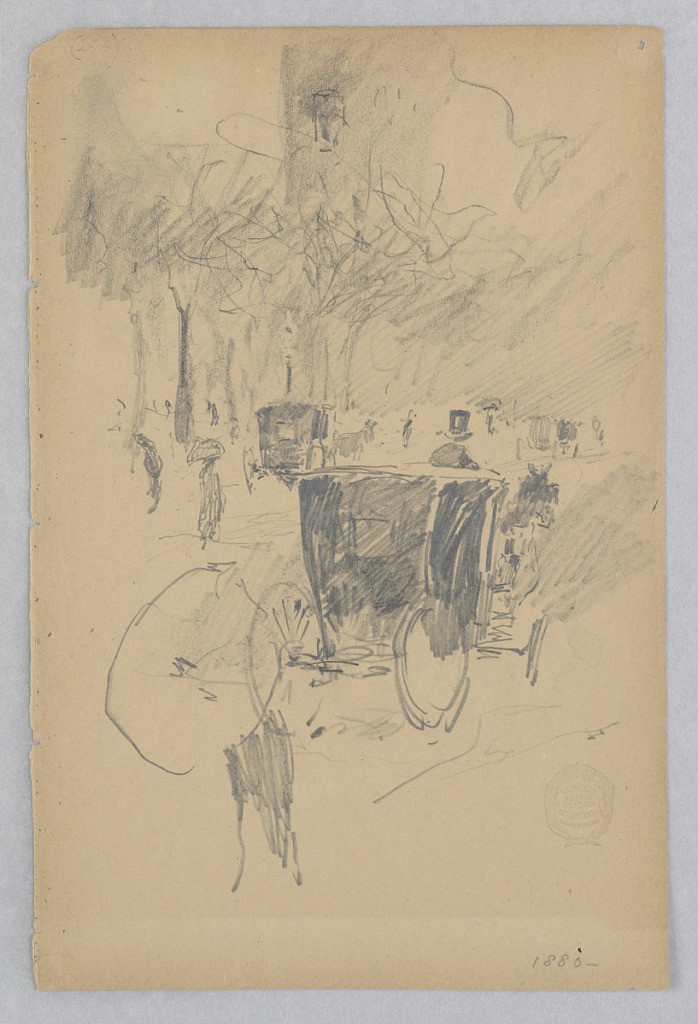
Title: Horse and carriage
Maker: Robert Frederick Blum, American, 1857–1903
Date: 1880
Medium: Graphite on wove paper
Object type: Drawing
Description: Sketch of a horse and carriage on a tree-lined street.